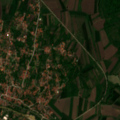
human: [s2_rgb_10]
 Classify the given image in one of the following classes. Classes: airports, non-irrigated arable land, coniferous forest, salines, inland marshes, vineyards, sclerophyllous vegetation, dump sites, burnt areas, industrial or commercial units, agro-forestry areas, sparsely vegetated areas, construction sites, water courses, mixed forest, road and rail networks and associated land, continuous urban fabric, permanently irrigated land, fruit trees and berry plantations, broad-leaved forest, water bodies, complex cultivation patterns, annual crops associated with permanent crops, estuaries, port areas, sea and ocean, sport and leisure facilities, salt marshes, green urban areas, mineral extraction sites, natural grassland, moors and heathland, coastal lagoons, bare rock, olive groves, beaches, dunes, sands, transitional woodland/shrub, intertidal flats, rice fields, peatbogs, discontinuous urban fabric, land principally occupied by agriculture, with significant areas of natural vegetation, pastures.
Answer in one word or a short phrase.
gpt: discontinuous urban fabric, non-irrigated arable land, complex cultivation patterns, land principally occupied by agriculture, with significant areas of natural vegetation